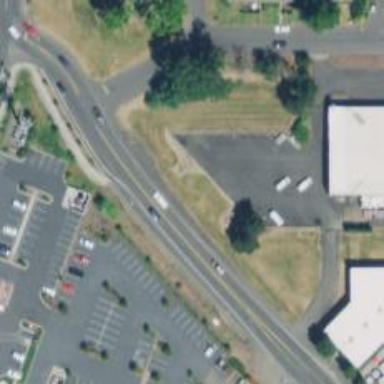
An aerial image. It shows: Tertiary road with sidewalk on the left.